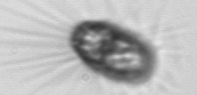
Label: Corethron_hystrix